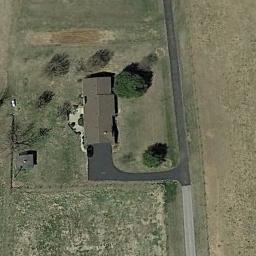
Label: sparse_residential